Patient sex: F
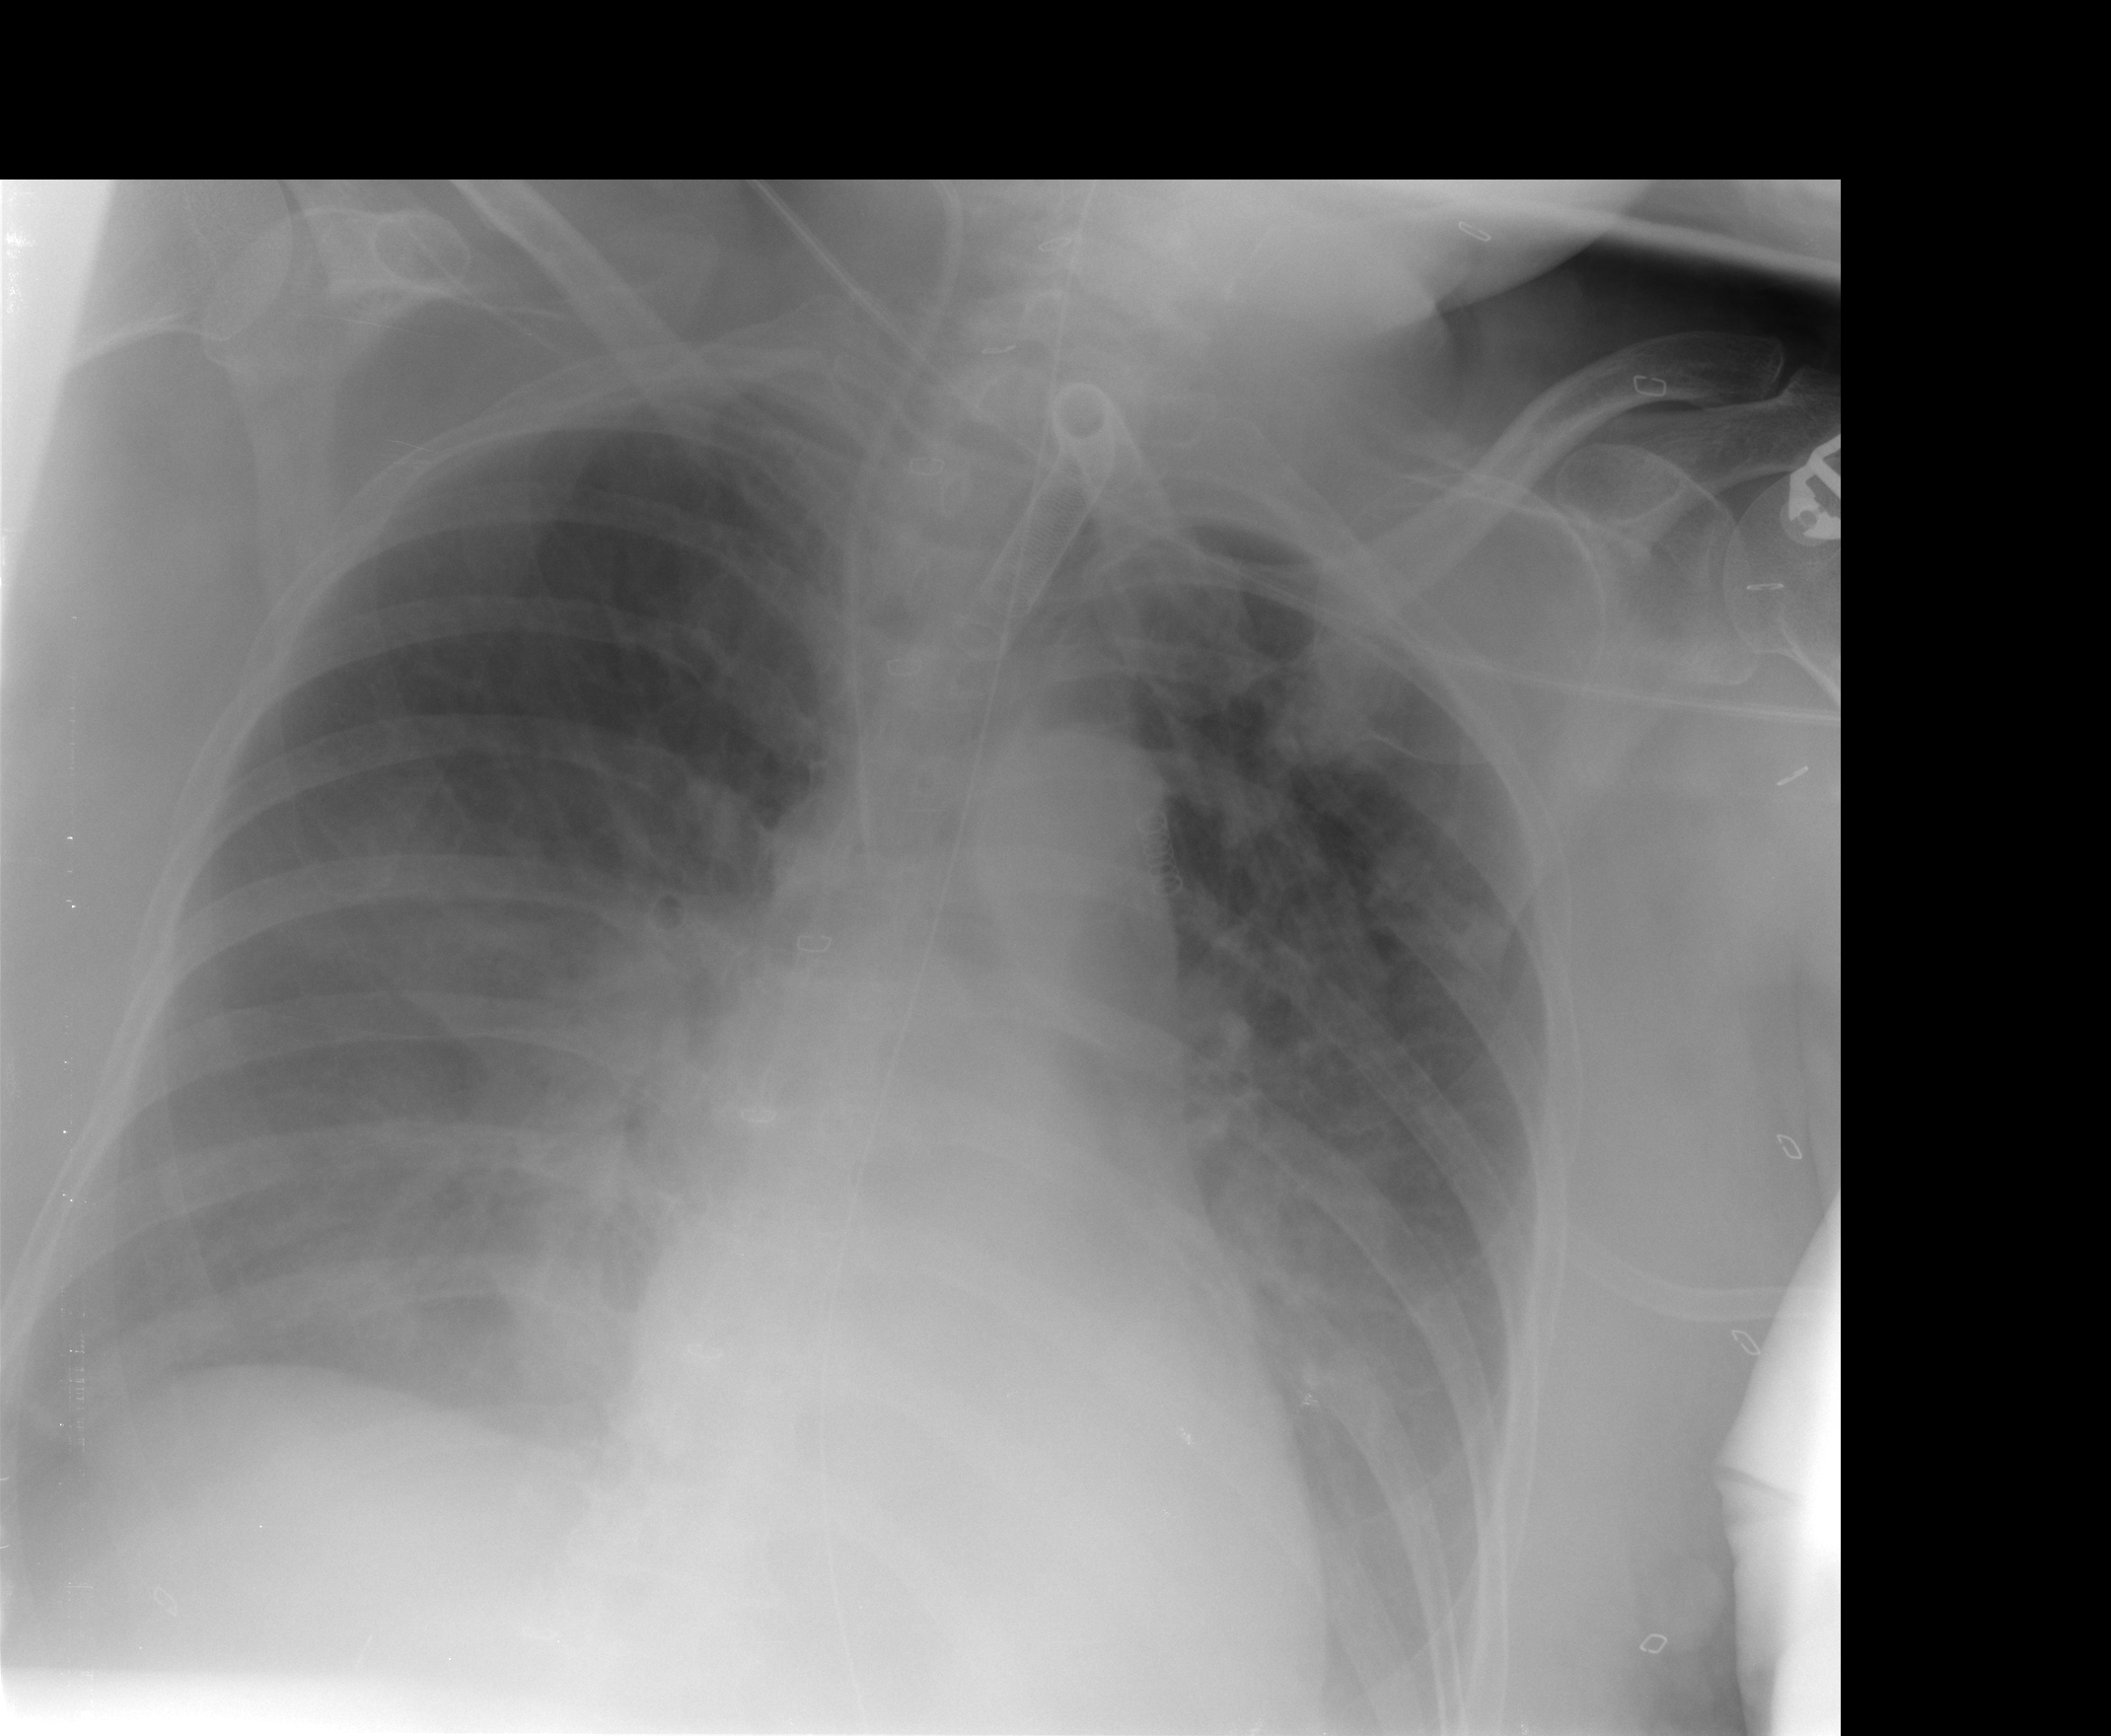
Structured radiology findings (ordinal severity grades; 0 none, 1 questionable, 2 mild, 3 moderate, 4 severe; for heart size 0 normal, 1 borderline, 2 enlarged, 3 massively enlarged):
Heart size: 0
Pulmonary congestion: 3
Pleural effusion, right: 2
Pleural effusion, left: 2
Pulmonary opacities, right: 0
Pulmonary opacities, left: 0
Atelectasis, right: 0
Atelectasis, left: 0